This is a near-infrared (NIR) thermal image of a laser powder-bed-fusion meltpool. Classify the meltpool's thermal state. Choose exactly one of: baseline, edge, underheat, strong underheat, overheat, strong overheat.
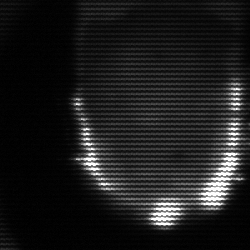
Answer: baseline